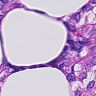
Metastatic tissue present: yes